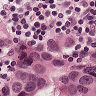
Metastatic tissue present: yes